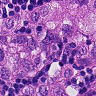
Metastatic tissue present: yes